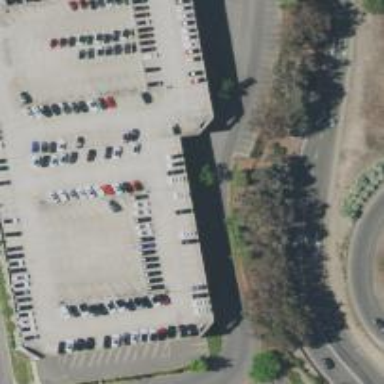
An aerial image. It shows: Multi-storey parking building.